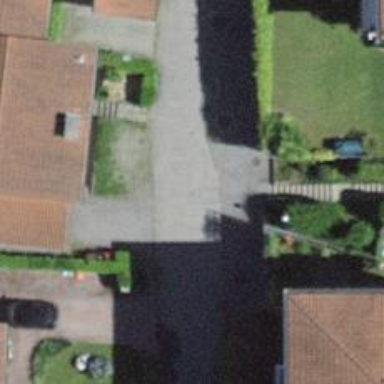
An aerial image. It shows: Road with steps.